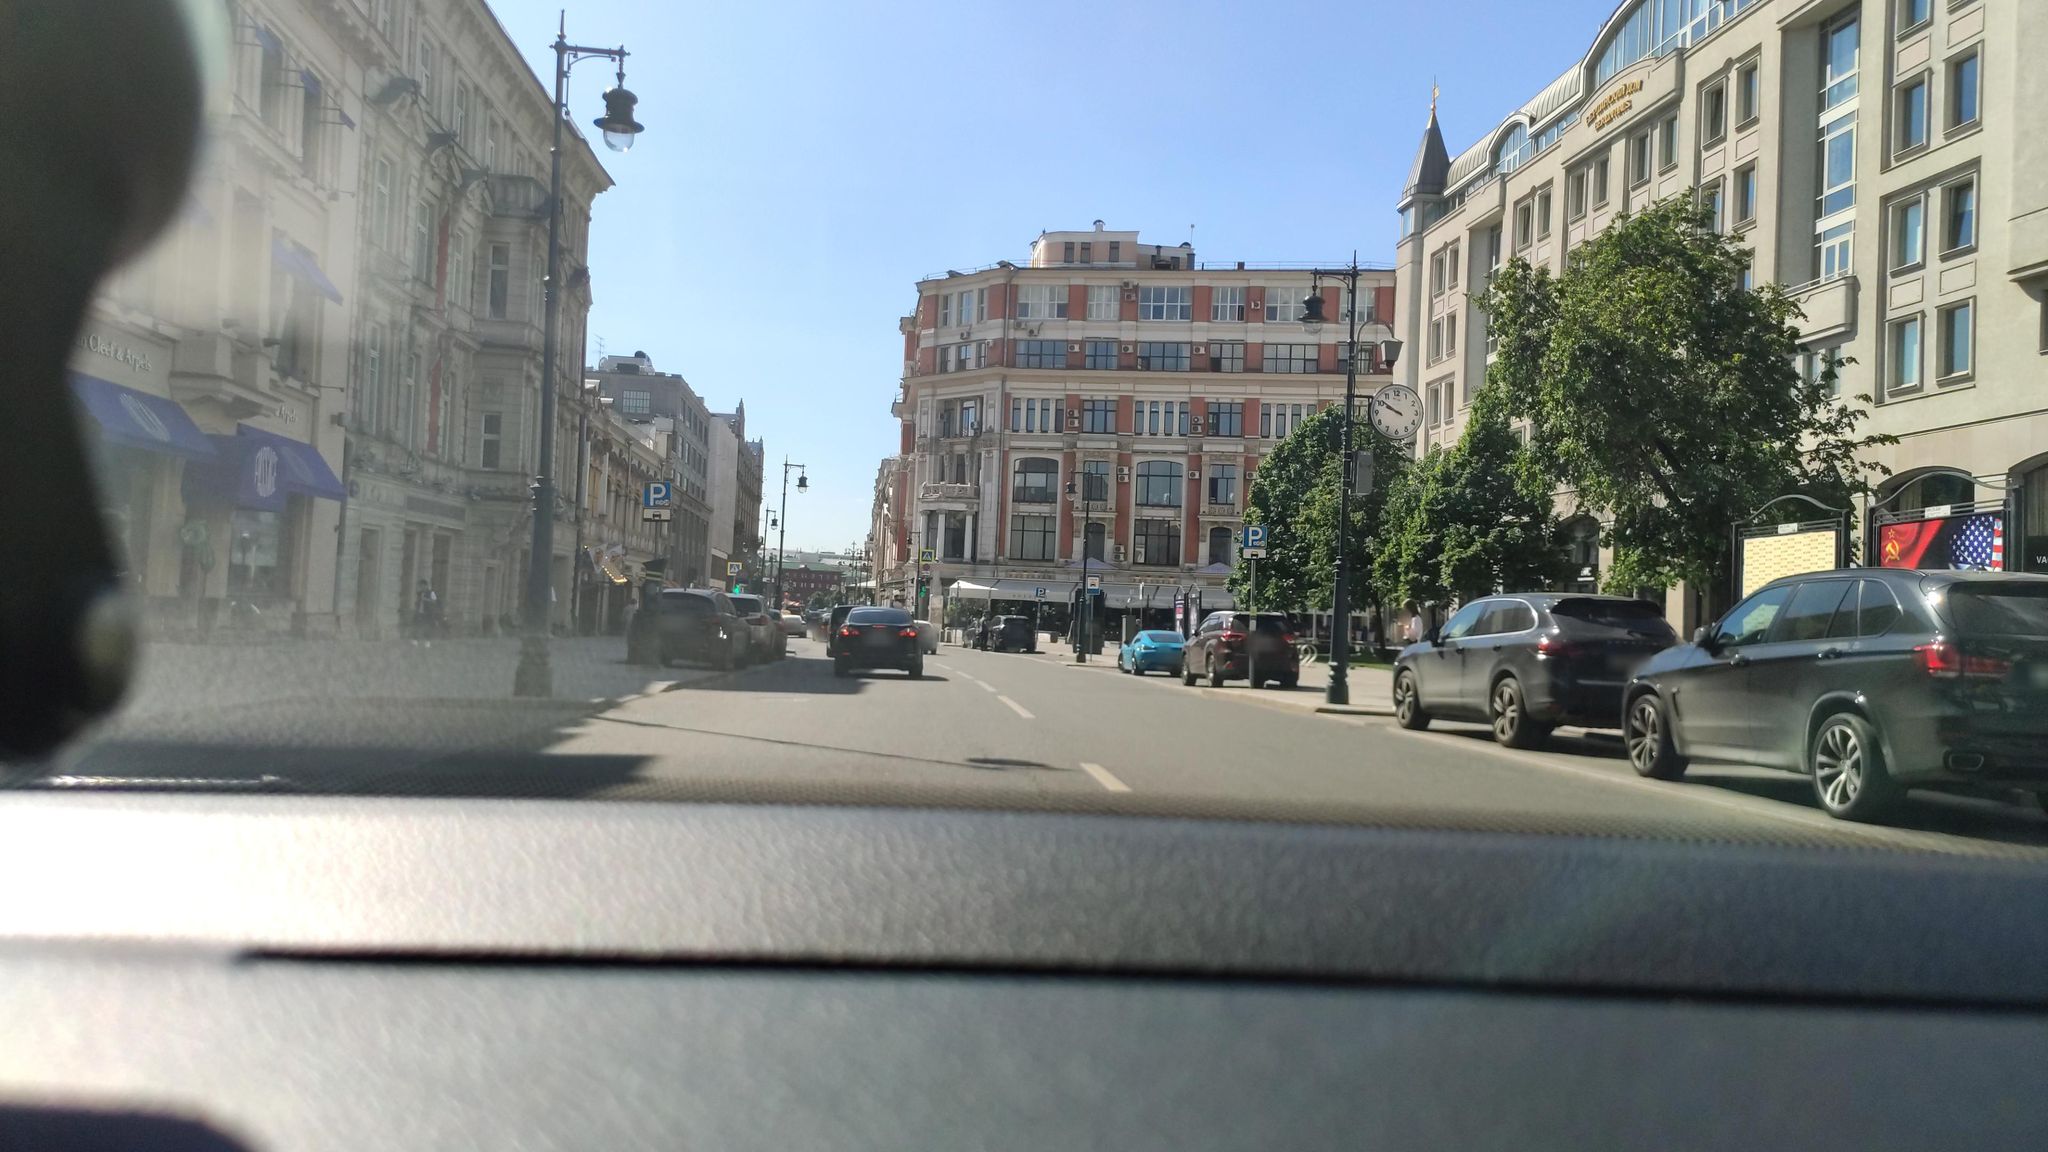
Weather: clear
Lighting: day
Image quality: good
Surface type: driving surface
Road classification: footway
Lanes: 4
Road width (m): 5
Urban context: urban centre
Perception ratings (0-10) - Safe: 3.24, Lively: 8.26, Beautiful: 1.5, Boring: 4.03, Depressing: 6.26, Wealthy: 7.74